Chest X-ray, AP view. Patient: 53 years old, sex M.
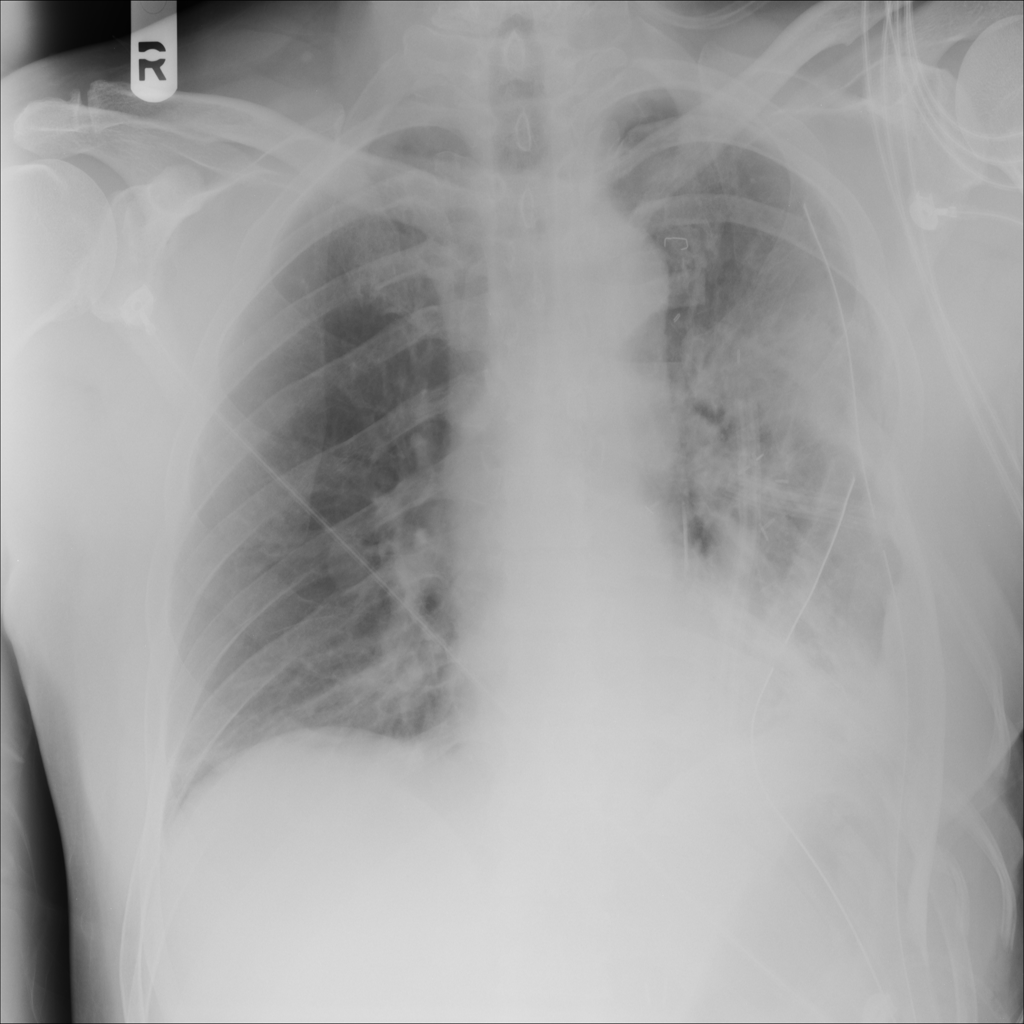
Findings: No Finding